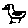
Label: bird